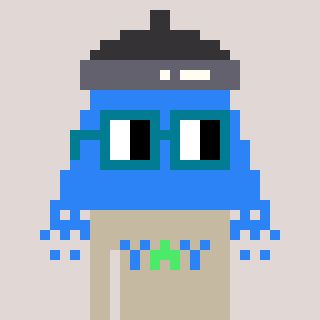
a pixel art character with square dark green glasses, a shower-shaped head and a bege-colored body on a warm background